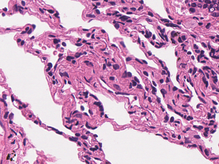
Tumor epithelial tissue: no
Tumor-associated stroma tissue: no
Normal tissue: yes